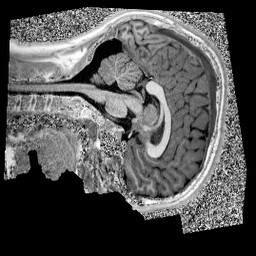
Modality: UNIT1
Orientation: sagittal
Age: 12
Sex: male
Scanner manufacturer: siemens
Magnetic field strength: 3 T
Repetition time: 4 s
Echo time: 0.00299 s